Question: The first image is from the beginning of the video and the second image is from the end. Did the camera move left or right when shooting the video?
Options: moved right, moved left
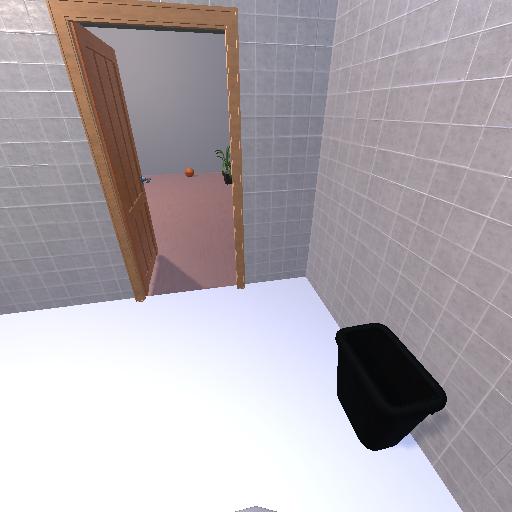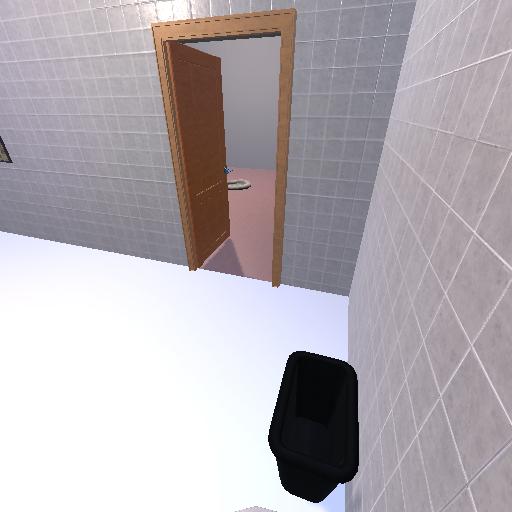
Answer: moved right